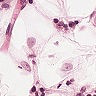
Metastatic tissue present: no